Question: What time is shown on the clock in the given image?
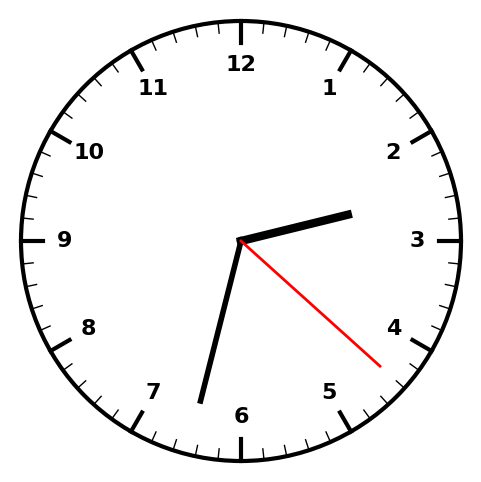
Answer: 02:32:22